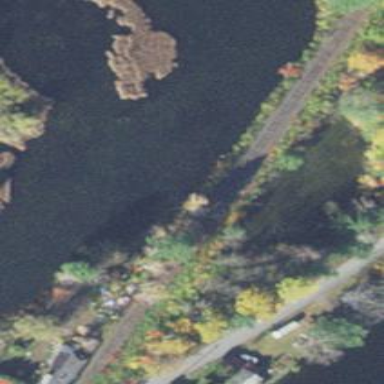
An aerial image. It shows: Railway line on embankment.